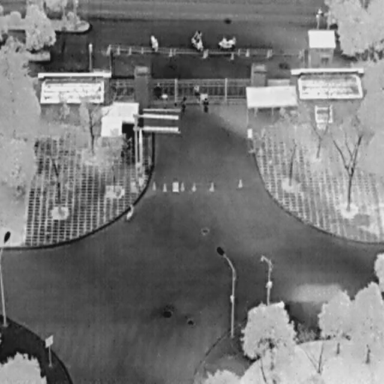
There are six objects shown in the infrared image, including three Bicycles, and three People.